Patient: sex M, age 61
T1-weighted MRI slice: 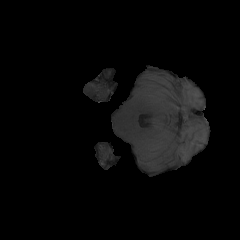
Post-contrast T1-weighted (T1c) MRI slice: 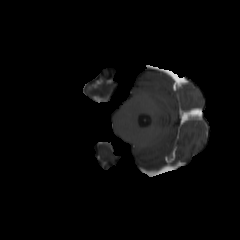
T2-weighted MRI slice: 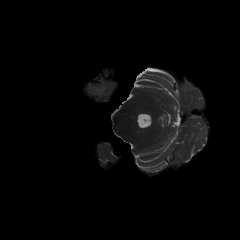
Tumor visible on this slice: yes
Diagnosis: Glioblastoma, IDH-wildtype
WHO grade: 4